Question: I recently discovered that you can access some <URL> fonts when using the app2sdk to very nice effect. For example, here I'm using them to show trend arrows in a rallygrid:

This was so much easier than any alternative, for one because you can easily style these icons (in this example the color) just like a font. It also give a wide array of useful icons ready to use.
But is it wise to use this feature? This feature is working in rc2, but was not working in rc1, and I don't think it is documented anywhere. Does anybody know if it is likely to keep working in future releases of the SDK?
Also, not all the icons are available- does this get updated periodically in Rally?
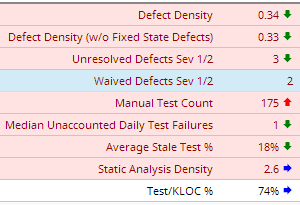
Answer: We have Rally icons, based on <URL>. This is a work in progress, so fonts may change in the future, but it is Rally's own set, and not all Entypo icons are available.
You may find out programmatically what icons of 'Rally' font-family are available in a given release of AppSDK2 by running this custom app:
'''
<!DOCTYPE html>
<html>
<head>
<title>FontExplorer</title>
<script type="text/javascript" src="/apps/2.0rc2/sdk.js"></script>
<script type="text/javascript">
Rally.onReady(function () {
Ext.define('CustomApp', {
extend: 'Rally.app.App',
componentCls: 'app',
launch: function() {
var fontStyles = _.find(document.styleSheets, function(styleSheet) {
return styleSheet.href.match(/rui-fonts\.css$/);
});
var iconRules = _.filter(fontStyles.rules, function(rule) {
return rule.selectorText && rule.selectorText.match(/\.icon\-\w+\:\:before/) && rule.style[0] === 'content';
});
this.add(_.map(iconRules, function(cssRule) {
var iconName = cssRule.selectorText.substring(1).replace('::before', '');
return {
xtype: 'component',
html: '<span style="font-family:courier" >' + iconName + '</span>',
style: {
fontSize: '20px',
display: 'block'
},
cls: iconName,
listeners: {
afterrender: function() {
if(this.getEl().getStyle('fontFamily') !== 'Rally') {
this.destroy();
}
}
}
};
}, this));
}
});
Rally.launchApp('CustomApp', {
name:"FontExplorer",
parentRepos:""
});
});
</script>
<style type="text/css">
.app {
/* Add app styles here */
}
</style>
</head>
<body></body>
</html>
'''